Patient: sex M, age 62
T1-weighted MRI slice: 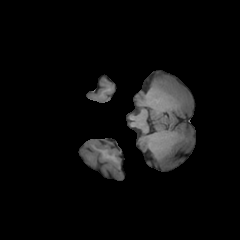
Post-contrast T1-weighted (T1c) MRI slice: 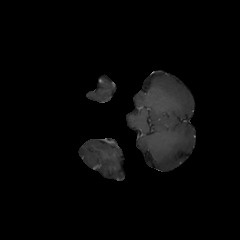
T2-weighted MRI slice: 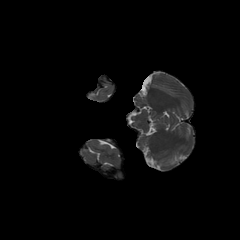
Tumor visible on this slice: no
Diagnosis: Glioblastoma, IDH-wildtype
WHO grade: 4